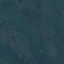
Label: Forest